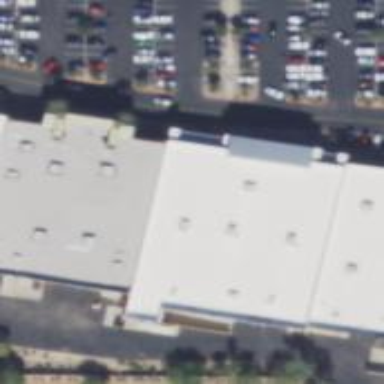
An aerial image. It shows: Retail building.